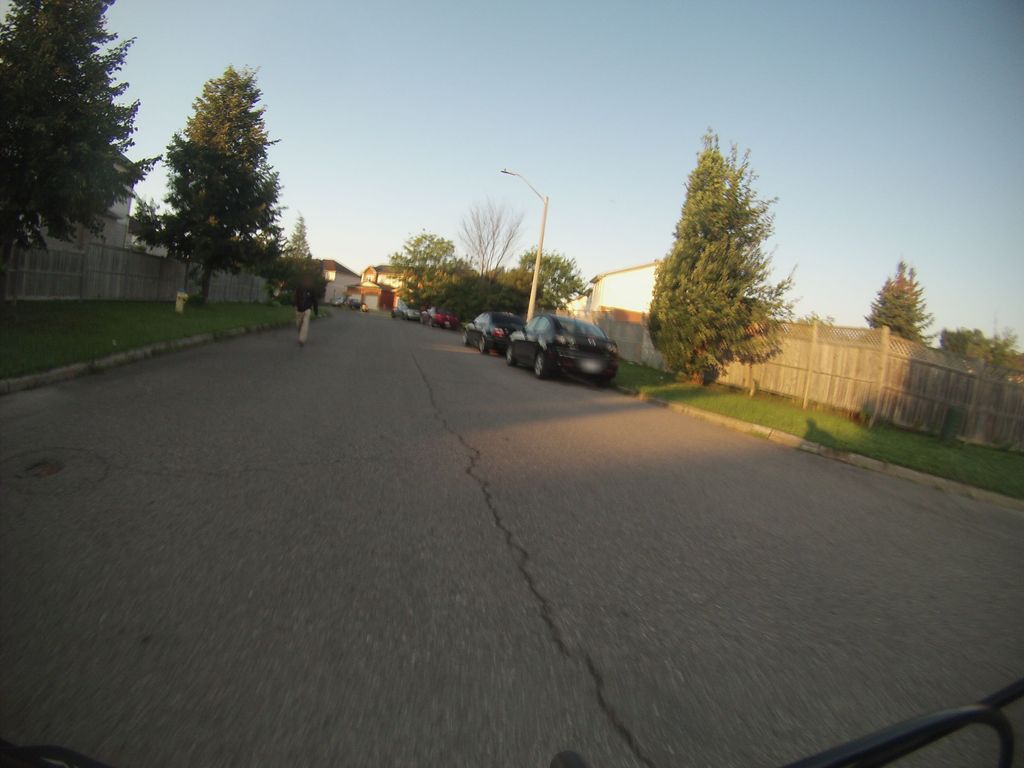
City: ottawa-gatineau